Brain MRI, t2w sequence, axial 2D slice.
Patient: age 44, sex F, weight 96 kg, height 1.95 m
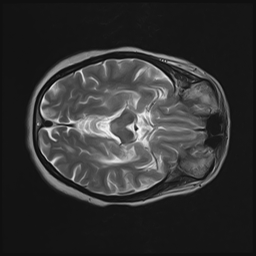